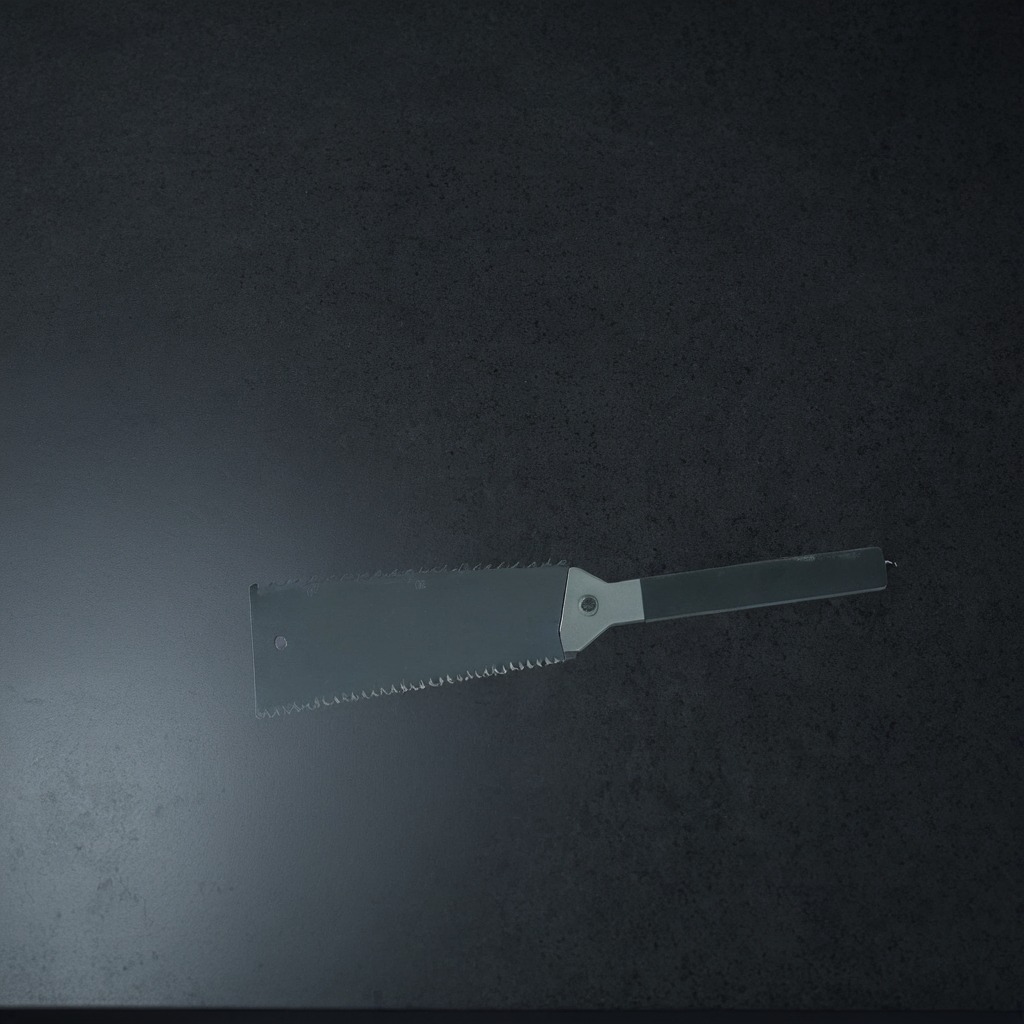
A metal saw lies on the clean granite table inside a workshop at night.